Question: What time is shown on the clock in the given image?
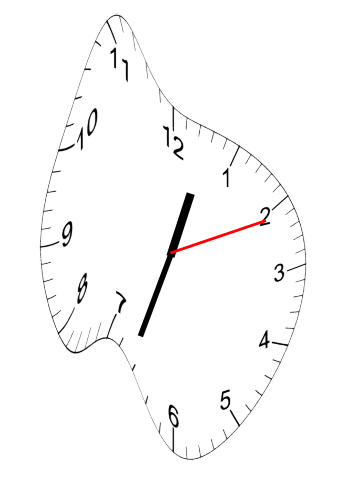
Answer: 12:33:11